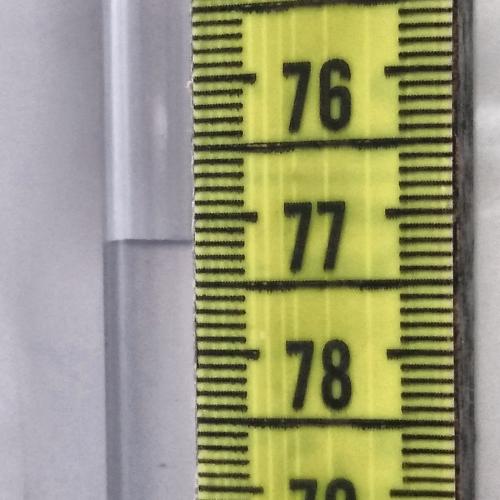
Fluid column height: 77.2 cm